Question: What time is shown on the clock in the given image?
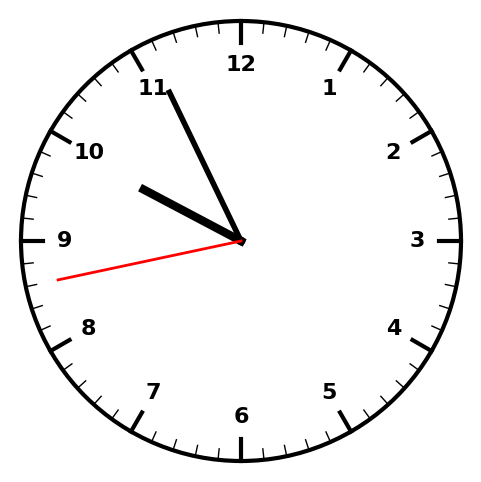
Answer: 09:55:43